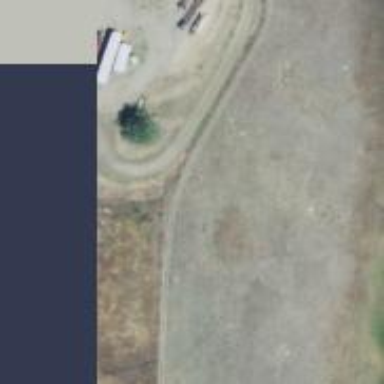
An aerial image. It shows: Grassy area designated as driving range for golf.